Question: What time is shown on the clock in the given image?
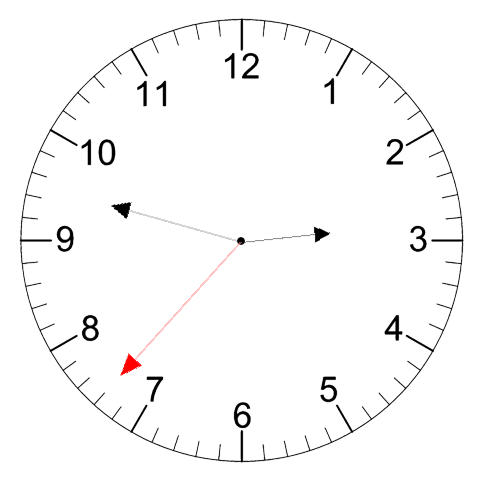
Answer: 02:47:37